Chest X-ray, PA view. Patient: 55 years old, sex F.
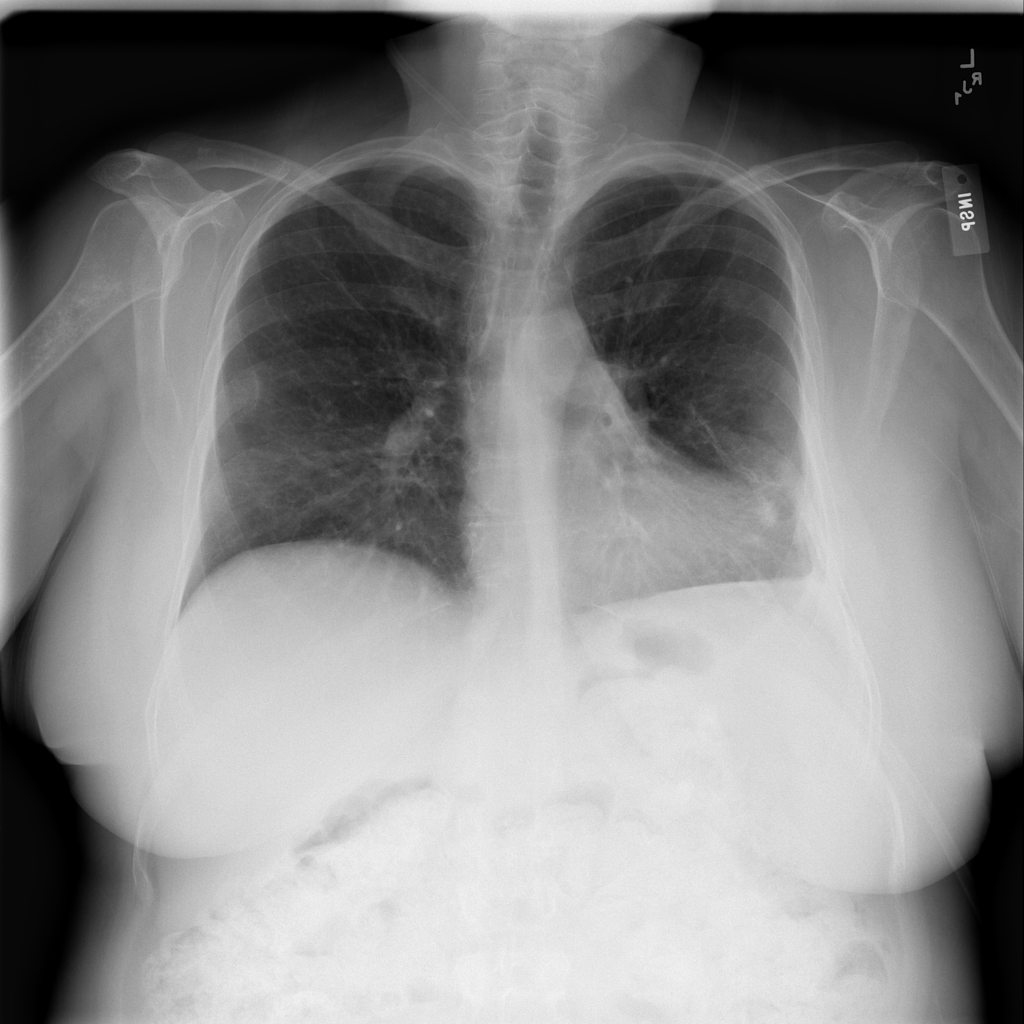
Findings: Pneumothorax